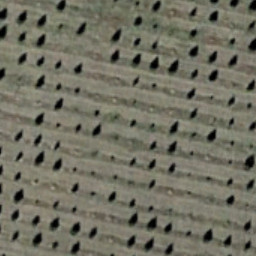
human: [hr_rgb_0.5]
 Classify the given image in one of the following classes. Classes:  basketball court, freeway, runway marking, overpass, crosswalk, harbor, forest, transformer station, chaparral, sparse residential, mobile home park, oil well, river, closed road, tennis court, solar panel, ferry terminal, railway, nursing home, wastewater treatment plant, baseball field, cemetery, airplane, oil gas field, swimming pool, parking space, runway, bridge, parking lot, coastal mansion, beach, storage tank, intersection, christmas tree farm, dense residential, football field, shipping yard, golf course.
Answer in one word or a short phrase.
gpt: christmas tree farm